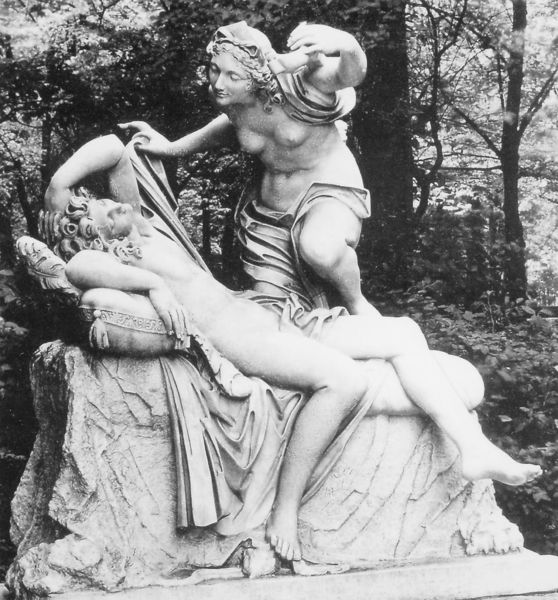
Titel: Amor und Psyche
Künstler: Giulio Cartari
Standort: St. Petersburg, Sommergarten (EU - Russland)
Schlagwörter: gruppe, mann, nackt, schlaf, frauen, busen, frau, marmor, tuch, alt, stehen, stein, natur, stoff, decke, paar, locken, skulptur, statue, brüste, liebe, zärtlichkeit, liegen, figuren, kissen, bett, bauch, nackte, plastik, liegend, foto, denkmal, göttin, jüngling, beugen, nymphe, liebende, block, amor, diana, skultpur, wecken, leiegn